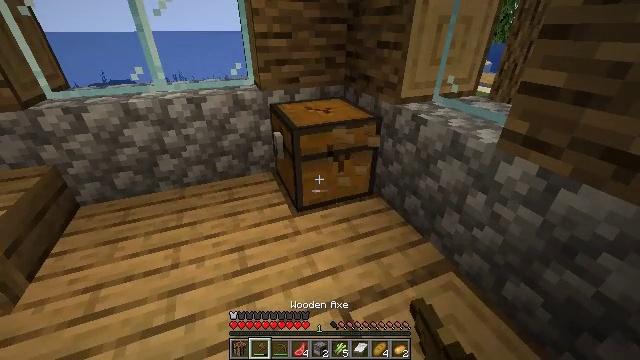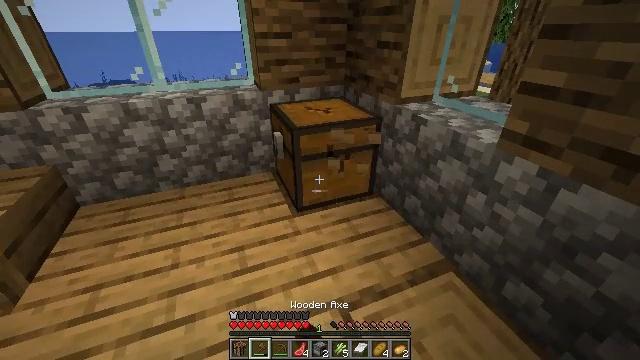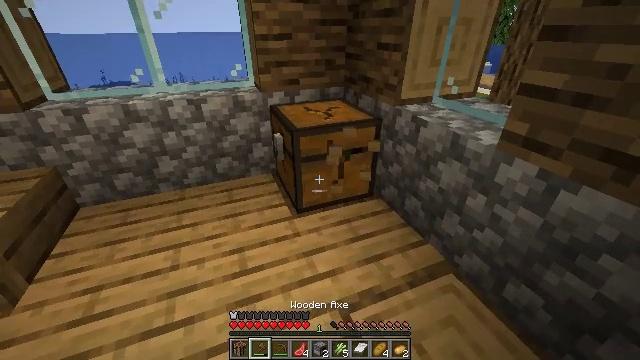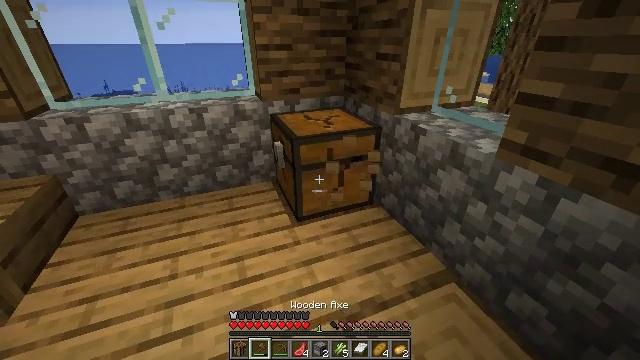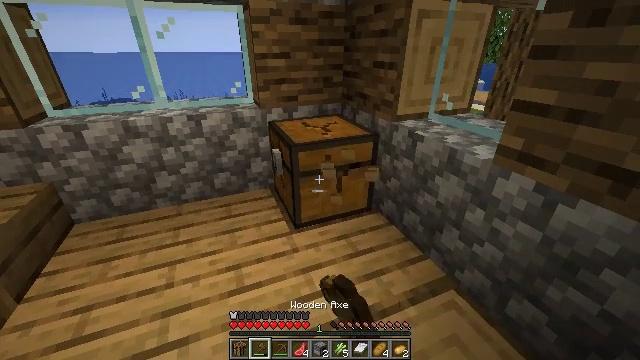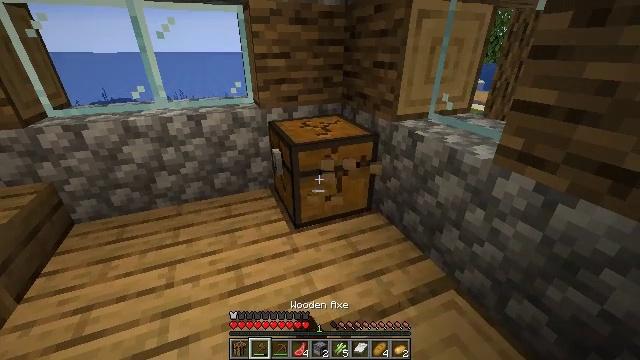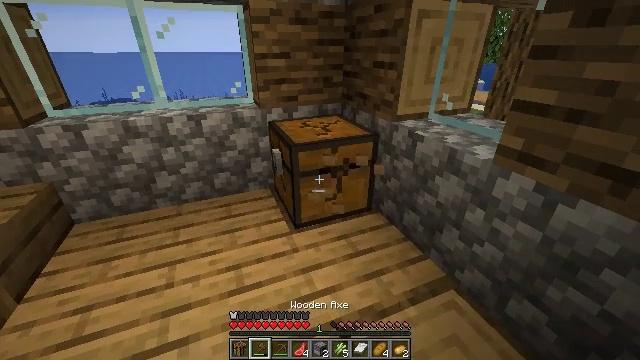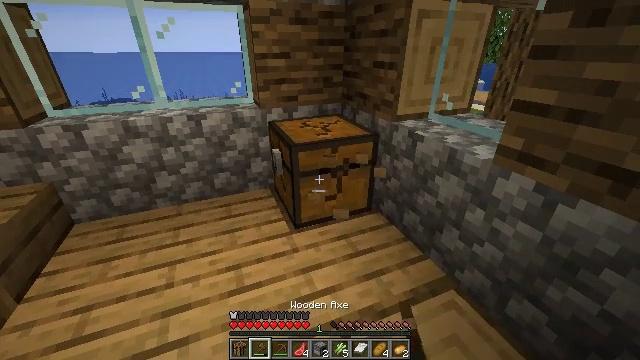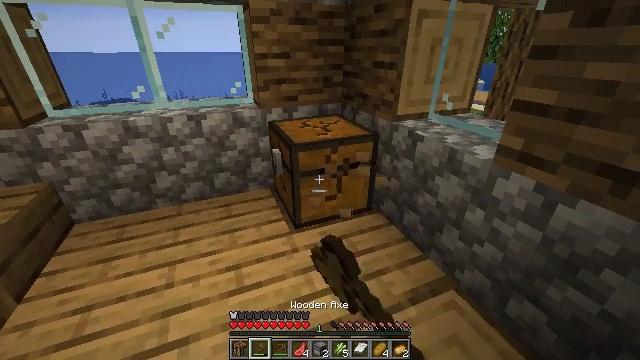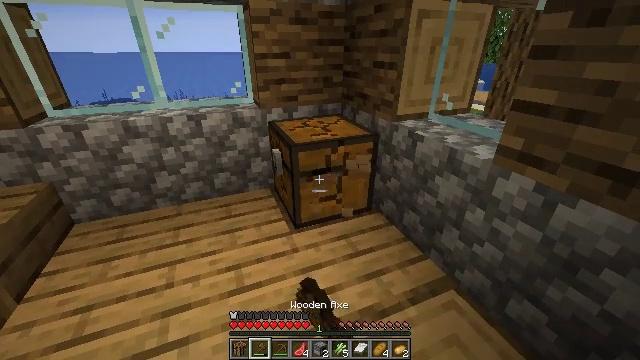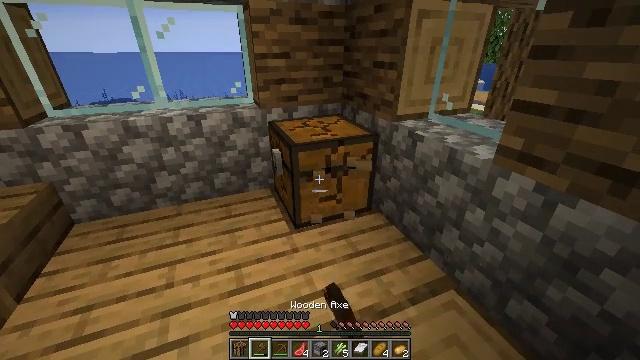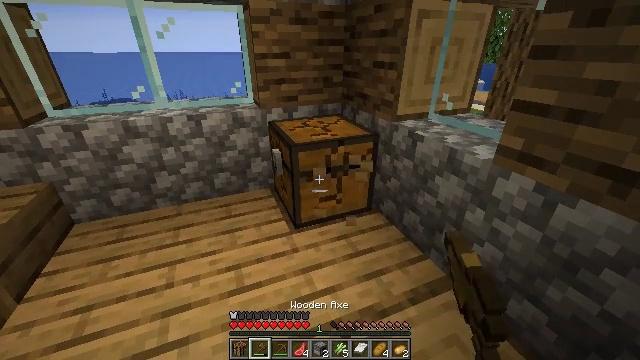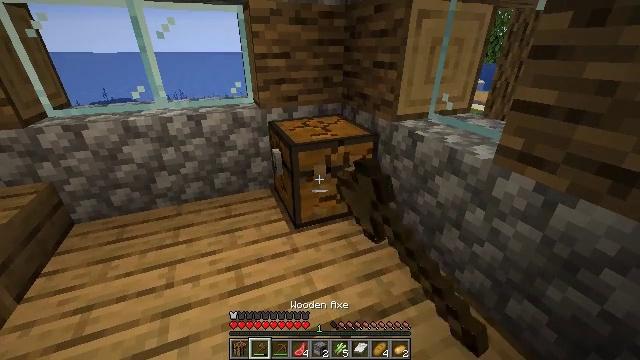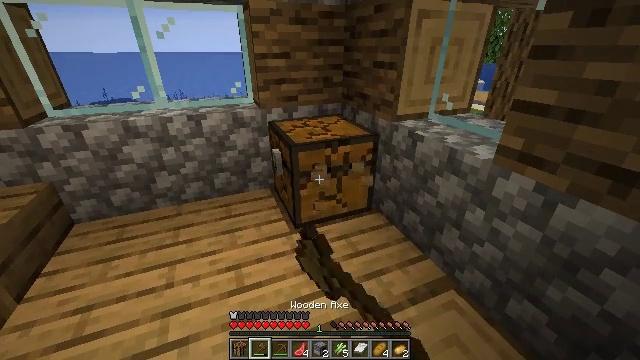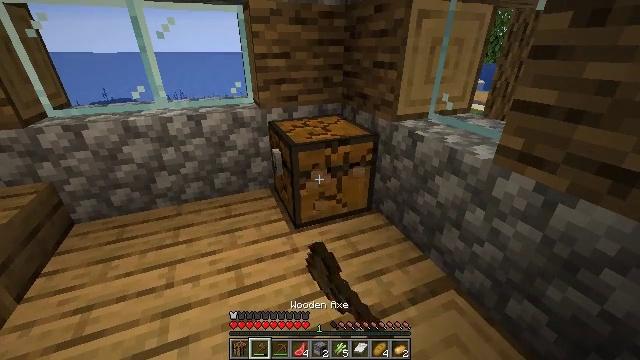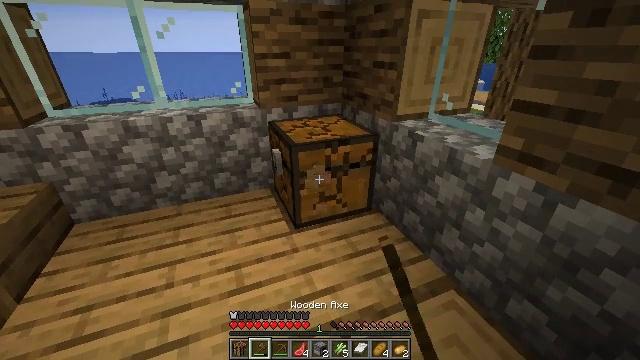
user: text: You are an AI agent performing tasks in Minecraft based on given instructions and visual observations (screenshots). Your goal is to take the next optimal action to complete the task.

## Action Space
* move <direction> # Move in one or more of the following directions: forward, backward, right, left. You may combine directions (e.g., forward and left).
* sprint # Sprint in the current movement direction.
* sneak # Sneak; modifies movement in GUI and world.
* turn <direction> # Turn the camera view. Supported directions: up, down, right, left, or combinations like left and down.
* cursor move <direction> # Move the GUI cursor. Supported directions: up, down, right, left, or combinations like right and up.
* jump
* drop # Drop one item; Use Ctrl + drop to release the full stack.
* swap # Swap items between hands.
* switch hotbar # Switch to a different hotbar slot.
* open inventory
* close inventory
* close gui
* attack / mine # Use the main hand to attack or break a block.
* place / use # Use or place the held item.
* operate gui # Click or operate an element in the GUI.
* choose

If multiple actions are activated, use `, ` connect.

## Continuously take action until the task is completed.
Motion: motion action
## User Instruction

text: Mine the chest to collect it.
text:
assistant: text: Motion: attack / mine
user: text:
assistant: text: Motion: attack / mine
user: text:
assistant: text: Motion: turn up, attack / mine
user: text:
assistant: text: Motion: turn up, attack / mine
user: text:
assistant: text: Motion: attack / mine
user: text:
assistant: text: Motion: attack / mine
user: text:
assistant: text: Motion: attack / mine
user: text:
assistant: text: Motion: attack / mine
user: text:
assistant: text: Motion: attack / mine
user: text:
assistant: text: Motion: attack / mine
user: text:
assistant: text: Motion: attack / mine
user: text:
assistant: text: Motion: attack / mine
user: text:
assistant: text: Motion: attack / mine
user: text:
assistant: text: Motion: attack / mine
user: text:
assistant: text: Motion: attack / mine
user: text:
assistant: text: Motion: attack / mine
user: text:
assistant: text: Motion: attack / mine
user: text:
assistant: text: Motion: attack / mine
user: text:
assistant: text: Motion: attack / mine
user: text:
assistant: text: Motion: attack / mine
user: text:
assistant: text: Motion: attack / mine
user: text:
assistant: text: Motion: attack / mine
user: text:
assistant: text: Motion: attack / mine
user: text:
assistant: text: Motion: move forward, attack / mine
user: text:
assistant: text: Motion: move forward, attack / mine
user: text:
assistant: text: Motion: move forward, attack / mine
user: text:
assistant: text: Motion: move forward, attack / mine
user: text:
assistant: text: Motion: move forward, attack / mine
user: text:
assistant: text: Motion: move forward, attack / mine
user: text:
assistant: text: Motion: move forward, turn right and down, attack / mine